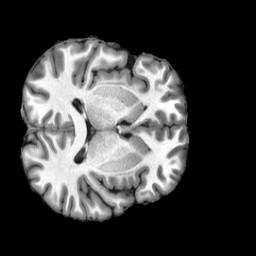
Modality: T1w
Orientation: axial
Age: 21
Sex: male
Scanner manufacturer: siemens
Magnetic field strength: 3 T
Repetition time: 2.5 s
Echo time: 0.00222 s